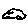
Label: car